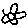
Label: flower